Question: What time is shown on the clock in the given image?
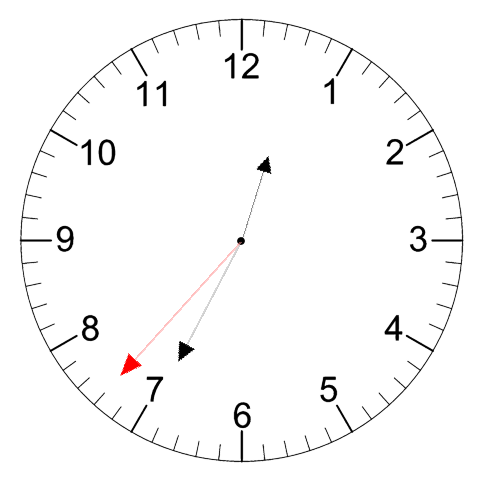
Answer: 12:34:37